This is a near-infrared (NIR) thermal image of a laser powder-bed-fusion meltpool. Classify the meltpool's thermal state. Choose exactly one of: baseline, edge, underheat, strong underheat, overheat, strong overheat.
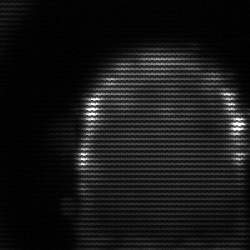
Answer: baseline